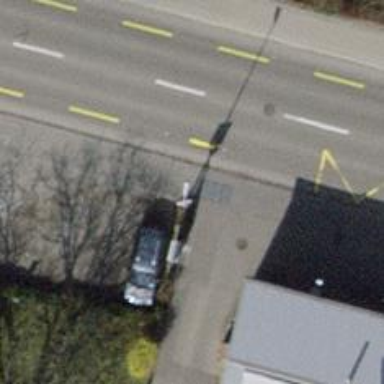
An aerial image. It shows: Post box is visible.